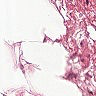
Metastatic tissue present: no